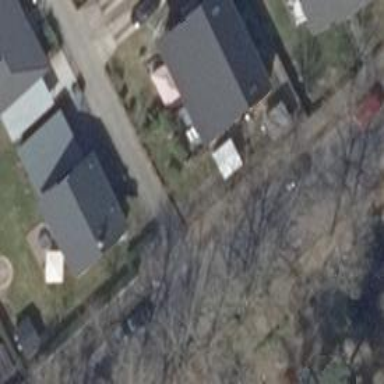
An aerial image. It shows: Alley classified as service road.